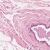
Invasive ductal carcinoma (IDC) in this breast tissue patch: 0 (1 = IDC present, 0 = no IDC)